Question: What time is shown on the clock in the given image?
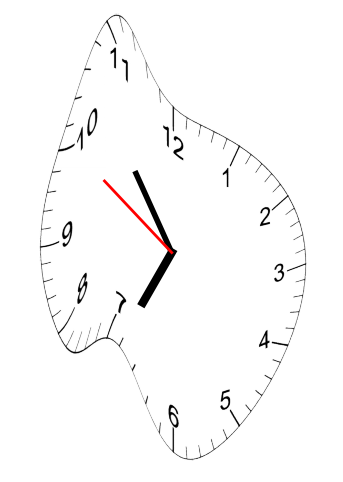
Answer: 06:53:50